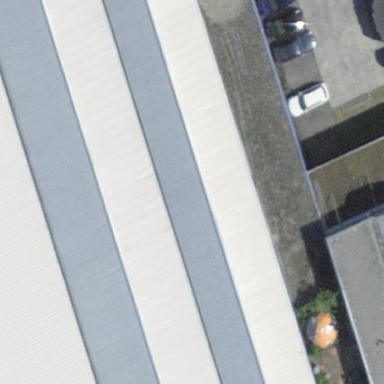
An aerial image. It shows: Commercial building.